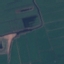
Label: Pasture